Question: I've created a drop down menu with pure CSS and I've gotten it to a place that I like EXCEPT I want it to be "drop-up" not drop-down since the menu bar is going at the bottom of the layout. I can't figure out what to add or change to make it "drop-up," help please!!

The CSS I used:
'''
#cssmenuf {
position: relative;
height: 50px;
background: #2b2f3a;
width: auto;
}
#cssmenuf ul {
list-style: none;
padding: 0;
margin: 0;
line-height: 1;
}
#cssmenuf > ul {
position: relative;
display: block;
background: #2b2f3a;
height: 32px;
width: 100%;
z-index: 500;
bottom:100%;
}
#cssmenuf > ul > li {
display: block;
position: relative;
float: left;
margin: 0;
padding: 0;
}
#cssmenuf ul li a {
display: block;
font-family: Helvetica, sans-serif;
text-decoration: none;
}
#cssmenuf > ul > li > a {
font-size: 12px;
font-weight: bold;
padding: 15px 20px;
color: #7a8189;
text-transform: uppercase;
-webkit-transition: color 0.25s ease-out;
-moz-transition: color 0.25s ease-out;
-ms-transition: color 0.25s ease-out;
-o-transition: color 0.25s ease-out;
transition: color 0.25s ease-out;
}
#cssmenuf > ul > li.has-subf > a {
padding-right: 25px;
}
#cssmenuf > ul > li:hover > a {
color: #ffffff;
}
#cssmenuf li.has-subf::after {
display: block;
content: '';
position: absolute;
width: 0;
height: 0;
}
#cssmenuf > ul > li.has-subf::after {
right: 10px;
top: 20px;
border: 5px solid transparent;
border-top-color: #7a8189;
}
#cssmenuf > ul > li:hover::after {
border-top-color: #ffffff;
}
#cssmenuf ul ul {
position: absolute;
left: -9999px;
top: 70px;
opacity: 0;
-webkit-transition: opacity .3s ease, top .25s ease;
-moz-transition: opacity .3s ease, top .25s ease;
-ms-transition: opacity .3s ease, top .25s ease;
-o-transition: opacity .3s ease, top .25s ease;
transition: opacity .3s ease, top .25s ease;
z-index: 1000;
}
#cssmenuf ul ul ul {
top: 37px;
padding-left: 5px;
}
#cssmenuf ul ul li {
position: relative;
}
#cssmenuf > ul > li:hover > ul {
left: auto;
top: 44px;
opacity: 1;
}
#cssmenuf ul ul li:hover > ul {
left: 170px;
top: 0;
opacity: 1;
}
#cssmenuf ul ul li a {
width: 130px;
border-bottom: 1px solid #eee;
padding: 10px 20px;
font-size: 12px;
color: #9ea2a5;
background: #fff;
-webkit-transition: all .35s ease;
-moz-transition: all .35s ease;
-ms-transition: all .35s ease;
-o-transition: all .35s ease;
transition: all .35s ease;
}
#cssmenuf ul ul li:hover > a {
background: #f6f6f6;
color: #8c9195;
}
#cssmenuf ul ul li:last-child > a,
#cssmenu ul ul li.last > a {
border-bottom: 0;
}
#cssmenuf ul ul li.has-subf::after {
border: 4px solid transparent;
border-left-color: #9ea2a5;
right: 10px;
top: 12px;
-moz-transition: all .2s ease;
-ms-transition: all .2s ease;
-o-transition: all .2s ease;
transition: all .2s ease;
-webkit-transition: -webkit-transform 0.2s ease, right 0.2s ease;
}
#cssmenuf ul ul li.has-subf:hover::after {
border-left-color: #fff;
right: -5px;
-webkit-transform: rotateY(180deg);
-ms-transform: rotateY(180deg);
-moz-transform: rotateY(180deg);
-o-transform: rotateY(180deg);
transform: rotateY(180deg);
}
'''
HTML
'''
<div id='cssmenuf'>
<ul>
<li class='active'><a href='index.html'>
<span>About Us</span></a>
</li>
<li class='active'><a href='#'>
<span>FAQ</span></a>
</li>
<li class='active'><a href='#'>
<span>Contact Us</span></a>
</li>
<li class='active'><a href='#'>
<span>Testimonial</span></a>
</li>
<li class='has-subf'><a href='#'><span>Share On</span></a>
<ul>
<li class='has-subf'><a href='#'>
<span>Facebook</span></a></li>
<li class='has-subf'><a href='#'>
<span>Google+</span></a></li>
<li class='has-subf'><a href='#'>
<span>linkedIn</span></a></li>
<li class='has-subf'><a href='#'>
<span>Twitter</span></a></li>
</ul></li>
</ul>
</div>
'''
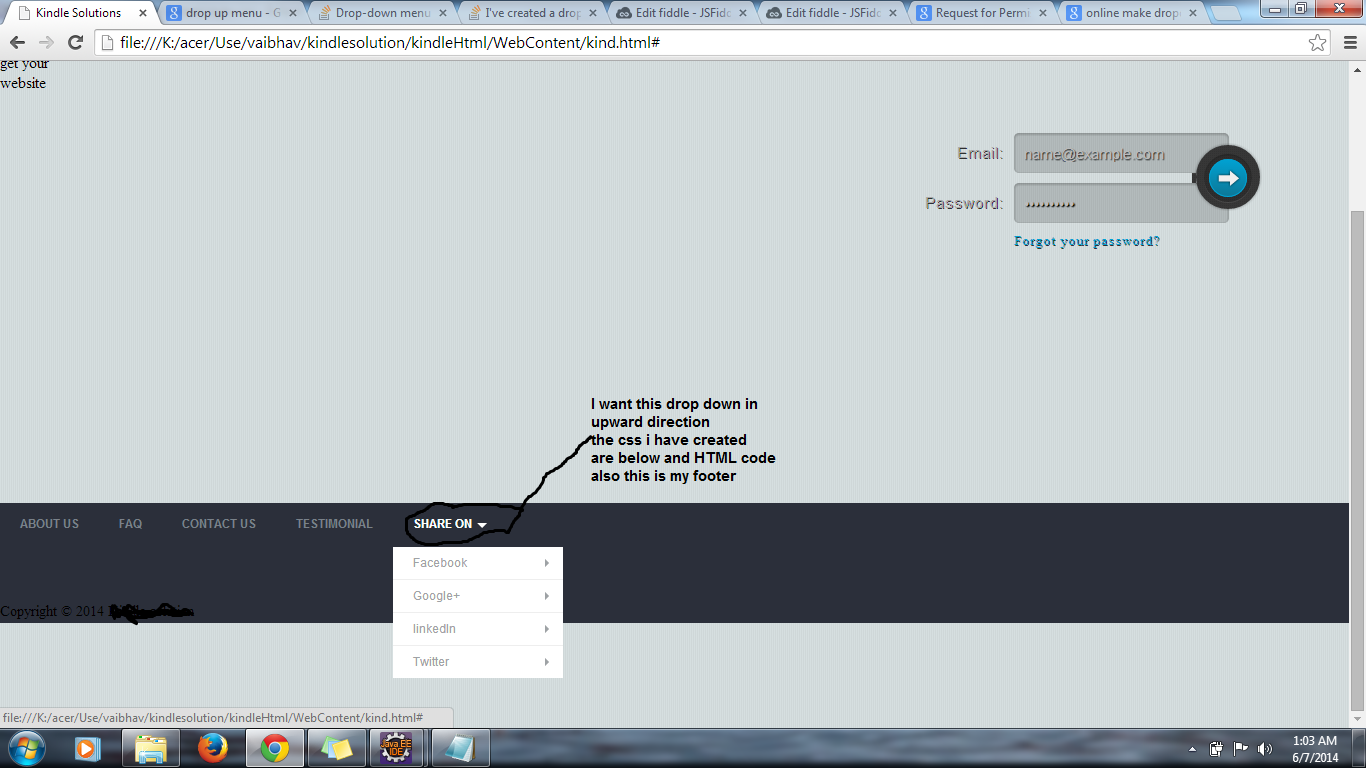
Answer: In "#cssmenuf ul ul" and "#cssmenuf > ul > li:hover > ul" you use "top" instead of "bottom" to position your element. Change "top: 70px;" to "bottom: 70px;" and "top: 44px;" to "bottom: 44px;" and it should work.